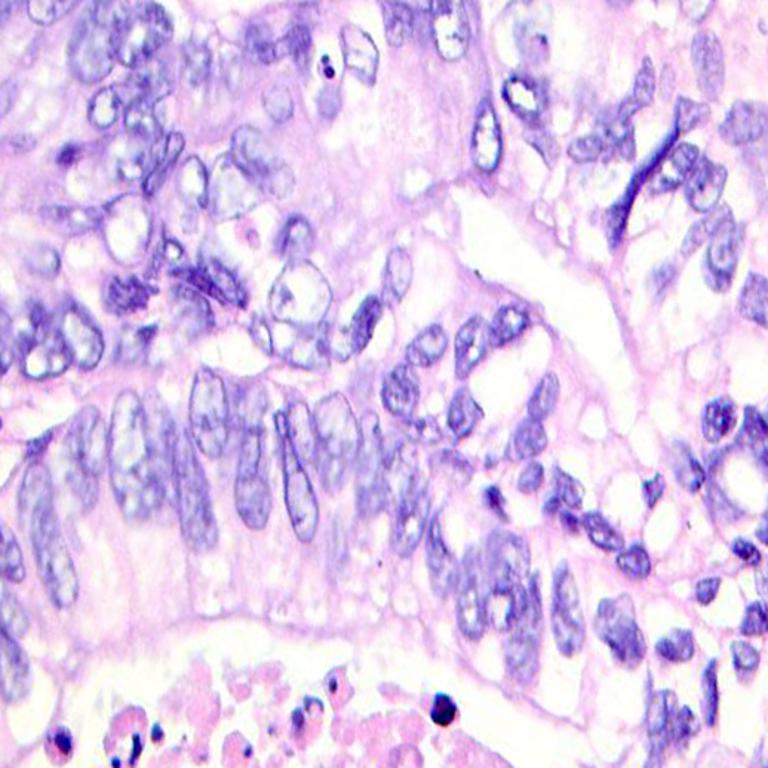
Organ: colon
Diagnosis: adenocarcinomas